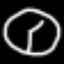
Label: clock